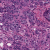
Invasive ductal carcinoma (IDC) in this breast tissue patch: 1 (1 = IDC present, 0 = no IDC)